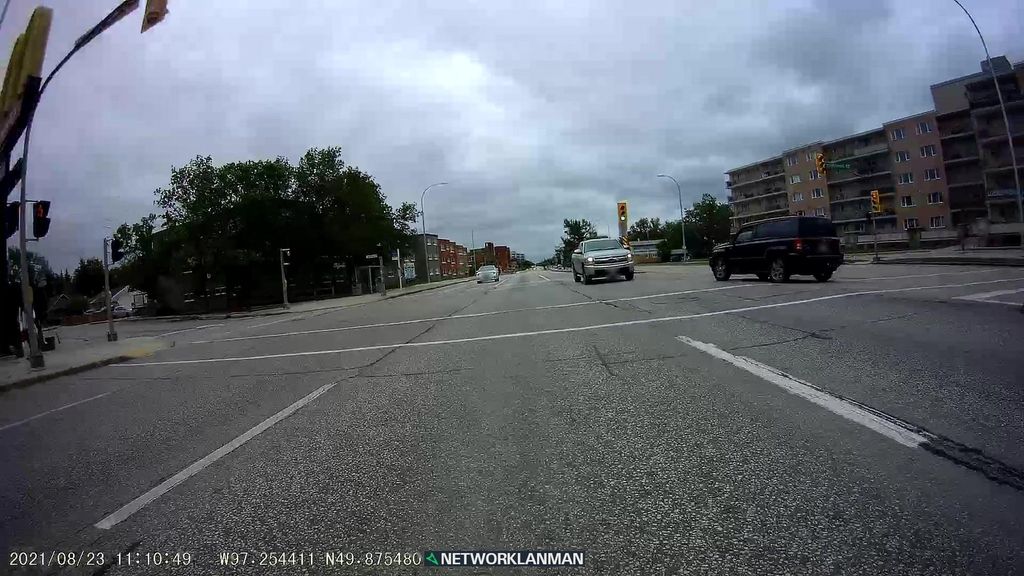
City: winnipeg